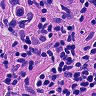
Metastatic tissue present: yes